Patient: sex F, age 60
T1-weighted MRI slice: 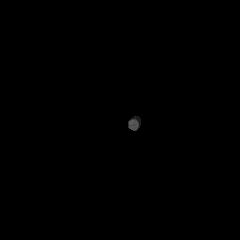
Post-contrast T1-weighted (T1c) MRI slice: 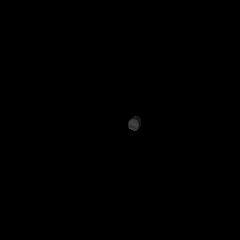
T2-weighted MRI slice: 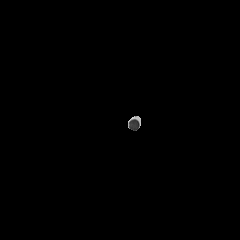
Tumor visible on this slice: no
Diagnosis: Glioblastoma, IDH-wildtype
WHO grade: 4